Question: i have a litle program to read data from an arduino attached to an accelerometer. I'm getting the data, process them and finally i'm printing all data in a row in the IPTerminal. I need to see the data as a display in several separated windows and just the last number of each column. Like a display of a device.
I'm getting ths:
'''
16012| 15764| 384| 172| 52| -136| -376| -424| 12| -30| -195| -232
16052| 15776| 380| 136| 40| -240| -394| -428| 4| -33| -179| -246
16096| 15736| 396| 136| 68| -168| -381| -428| 16| -28| -185| -243
16048| 15760| 380| 208| 40| -184| -380| -421| 11| -38| -187| -242
16016| 15748| 372| 156| 20| -152| -383| -424| 8| -26| -181| -247
15988| 15764| 376| 140| 52| -164| -388| -429| 16| -35| -197| -230
16064| 15740| 452| 188| 68| -140| -385| -423| 9| -36| -186| -231
16060| 15780| 384| 188| 64| -192| -377| -429| 11| -36| -186| -235
16056| 15776| 364| 156| 68| -116| -394| -434| 19| -24| -185| -232
16056| 15764| 352| 172| 28| -200| -378| -419| 7| -27| -189| -231
16048| 15724| 372| 112| 40| -172| -388| -434| 10| -36| -181| -243
16060| 15760| 340| 136| 52| -164| -379| -428| -2| -30| -197| -243
'''
i can't even show the data without a
l
I'm looking for several little windows like this:

Thanks.
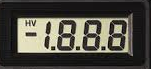
Answer: One possible solution is to use the carriage return '
', which resets the cursor in the terminal to the start of the current line. For example.
'''
import sys
import time
# Print first line
print('this will disappear', end='')
sys.stdout.flush()
time.sleep(1)
# Replace it
print('
and be replaced by this', end='')
'''